Question: I am learning iOS 6 Development and the first iPad app i want to build looks like this.

I would like to know how to use the Storyboard to layout my Scenes, where the Sidebar (TableView) is always there. Only the area where the Map is should change.
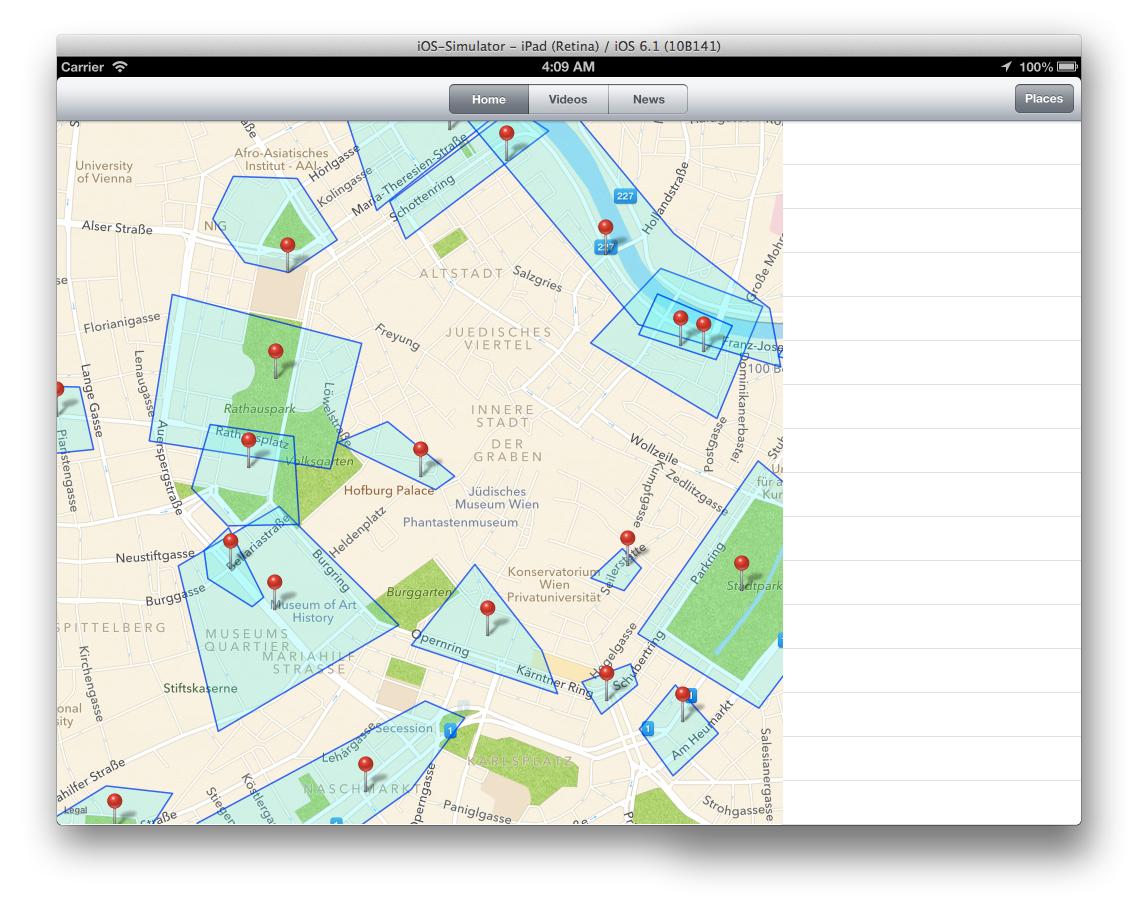
Answer: Drag a container view from the object explorer in to your view in storyboard. I will automatically add new scene with view controller. Change that to you tableview controller and you should be good to go. It wont work in ios5